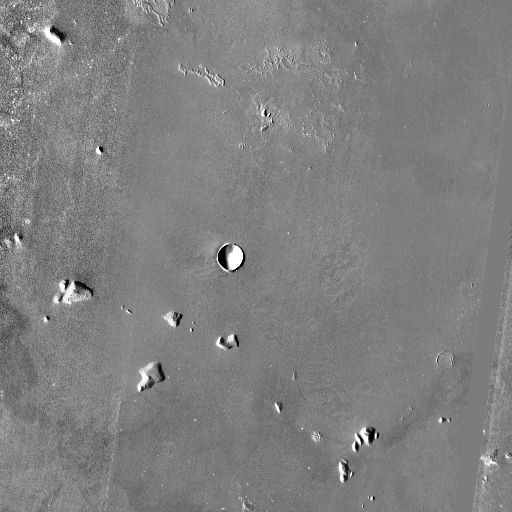
Crater classes present: Background, Other, Buried